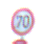
Verkehrszeichen: Geschwindigkeit70
Zusatzzeichen unten: UeberholverbotKraftfahrzeuge
Umgebung: Outdoor, Nature
Tageszeit: SunriseSunset
Wetter: PartlyCloudy
Licht: Natural
Jahreszeit: NotSpecified
Kontrast: LowContrast